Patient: sex M, age 61
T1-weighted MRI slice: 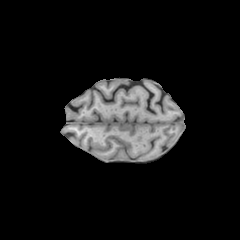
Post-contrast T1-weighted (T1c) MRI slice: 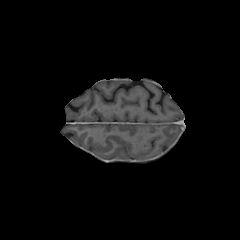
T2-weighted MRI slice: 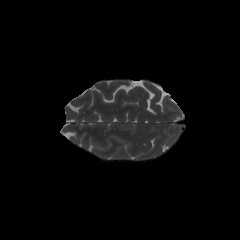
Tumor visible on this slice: no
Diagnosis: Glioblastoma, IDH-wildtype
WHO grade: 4